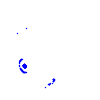
Particle: electron